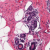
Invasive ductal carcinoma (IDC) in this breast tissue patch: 0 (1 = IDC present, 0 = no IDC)